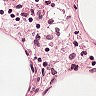
Metastatic tissue present: no